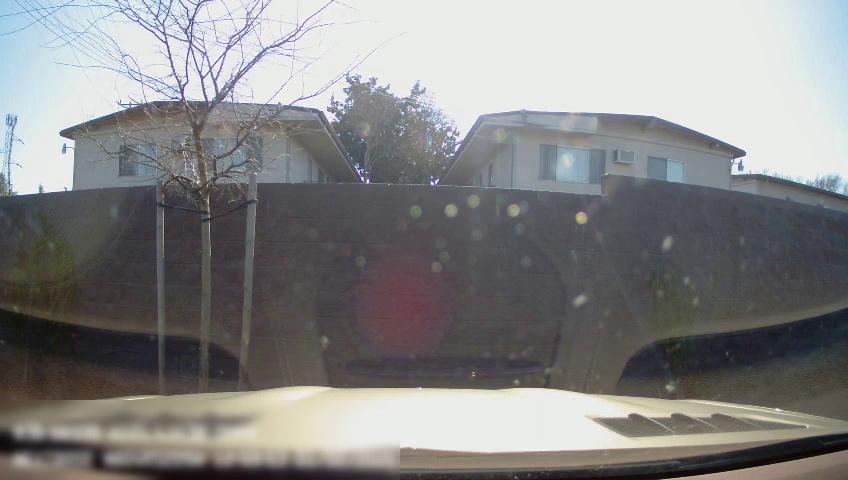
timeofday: Day
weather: Sunny